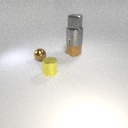
small brown metal sphere to the left of small yellow metal cylinder